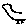
Label: bird